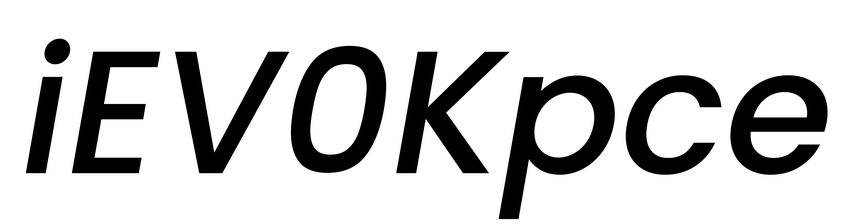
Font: Poppins-MediumItalic